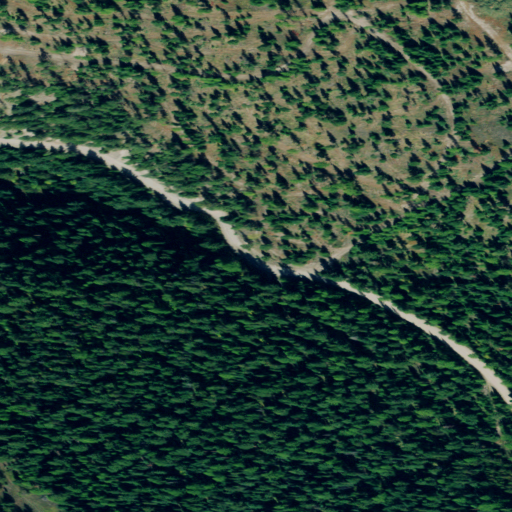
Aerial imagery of gap in Montana named Browns Meadow Pass containing evergreen forest and barren land